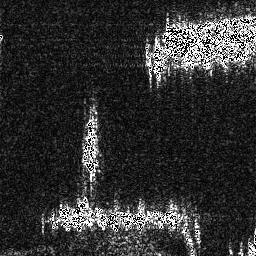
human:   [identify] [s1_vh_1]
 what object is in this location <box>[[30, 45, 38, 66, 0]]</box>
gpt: <ref>1 medium ship at the center</ref>